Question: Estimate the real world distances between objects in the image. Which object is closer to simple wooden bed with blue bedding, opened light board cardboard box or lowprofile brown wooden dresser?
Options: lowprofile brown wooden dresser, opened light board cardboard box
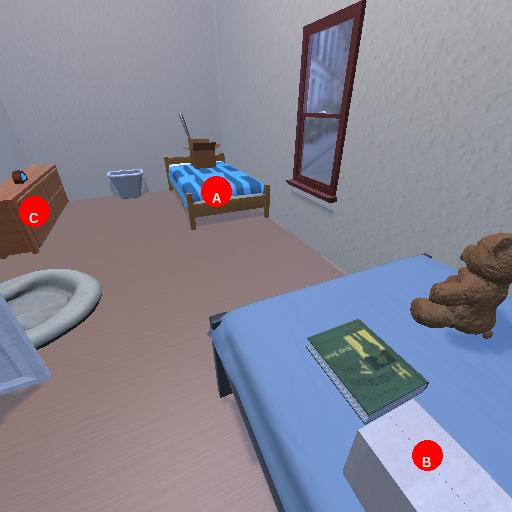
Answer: lowprofile brown wooden dresser